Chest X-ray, AP view. Patient: 36 years old, sex M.
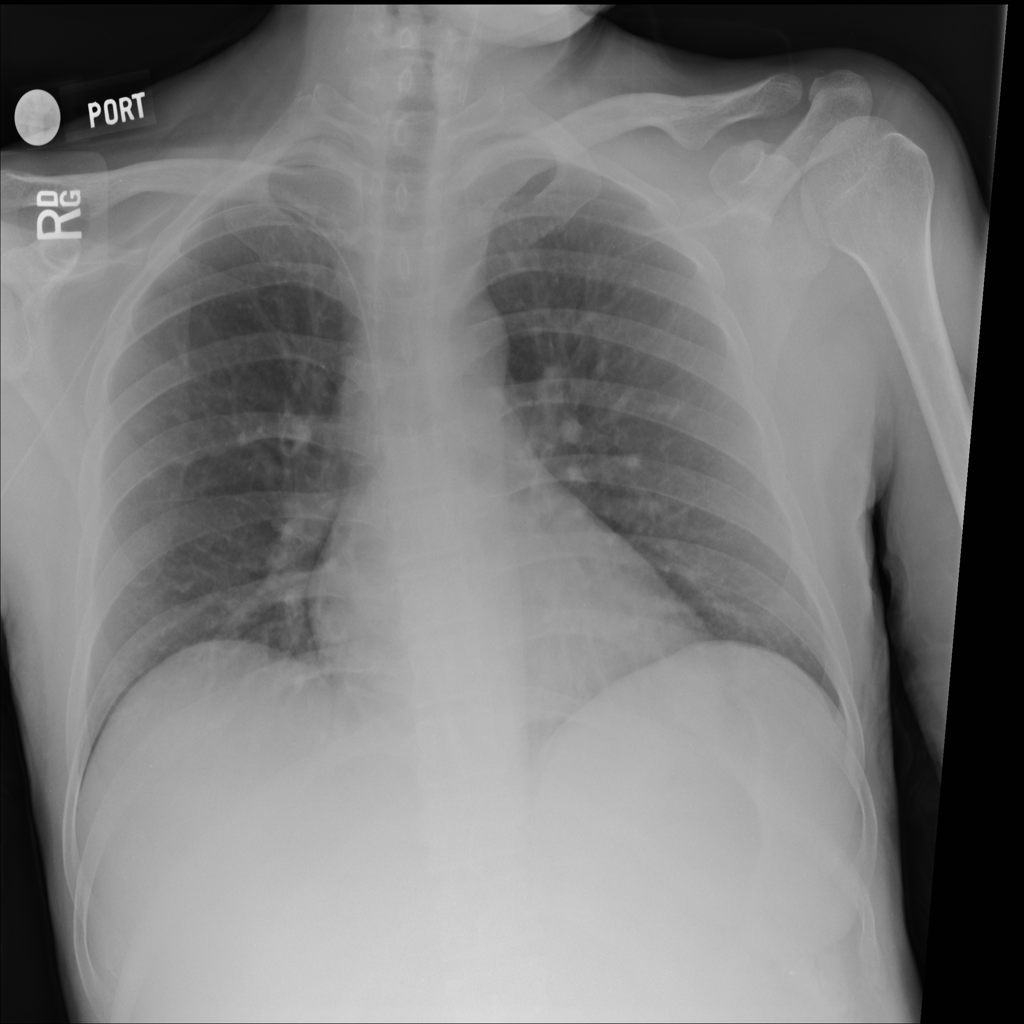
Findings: No Finding